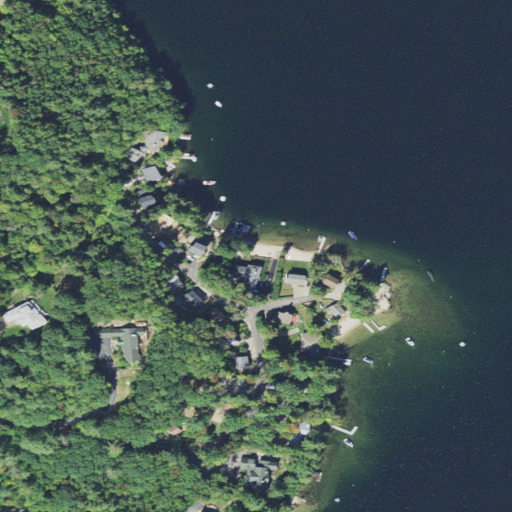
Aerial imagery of bench in New Hampshire named Rogers Ledge containing open water, mixed forest, evergreen forest, medium intensity development, deciduous forest, shrub, low intensity development, open development, and grassland